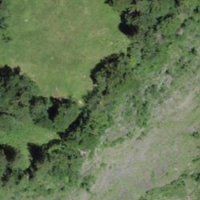
EUNIS habitat code: 43
Species observed at this site:
Pilosella officinarum